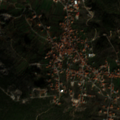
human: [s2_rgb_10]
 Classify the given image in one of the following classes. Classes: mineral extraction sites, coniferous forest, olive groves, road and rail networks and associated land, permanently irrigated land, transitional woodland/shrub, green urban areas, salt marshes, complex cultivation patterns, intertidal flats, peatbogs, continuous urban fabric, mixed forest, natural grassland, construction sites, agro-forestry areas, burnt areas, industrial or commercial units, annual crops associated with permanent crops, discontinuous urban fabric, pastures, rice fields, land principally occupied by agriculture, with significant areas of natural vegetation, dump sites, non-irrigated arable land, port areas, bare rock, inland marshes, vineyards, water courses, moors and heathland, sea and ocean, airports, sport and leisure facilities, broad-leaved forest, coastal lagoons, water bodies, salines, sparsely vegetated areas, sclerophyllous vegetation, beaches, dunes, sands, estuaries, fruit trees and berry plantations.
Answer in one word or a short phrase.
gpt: discontinuous urban fabric, olive groves, complex cultivation patterns, land principally occupied by agriculture, with significant areas of natural vegetation, broad-leaved forest, sclerophyllous vegetation